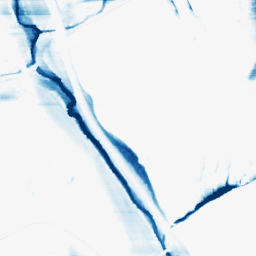
Category: morphological
Decomposition family: morphological_rect
Decomposition parameters: operation: closing
width: 50
height: 3
Upsampling method: sinc_hamming
Upsampling parameters: scale: 4
kernel_size: 8
Upsampling scale: 4